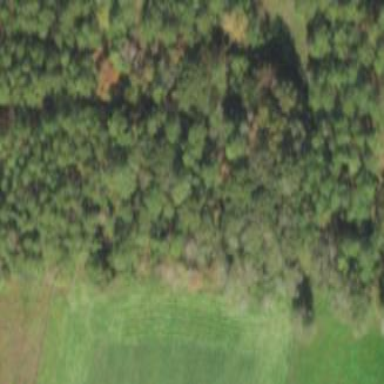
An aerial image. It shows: Mixed woodland with various types of leaves.